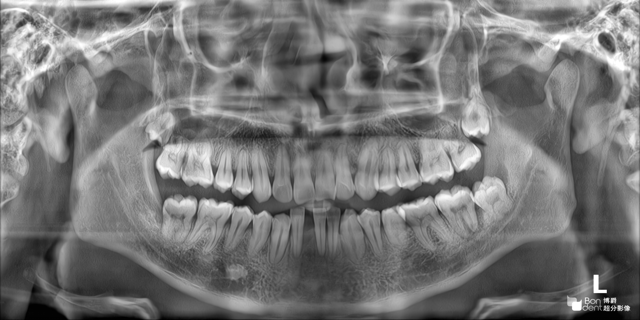
adult